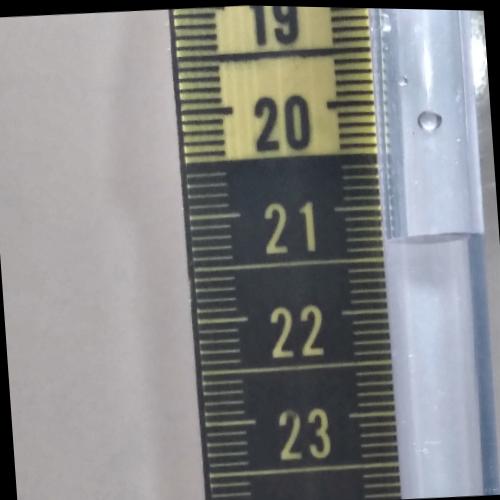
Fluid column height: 21.3 cm